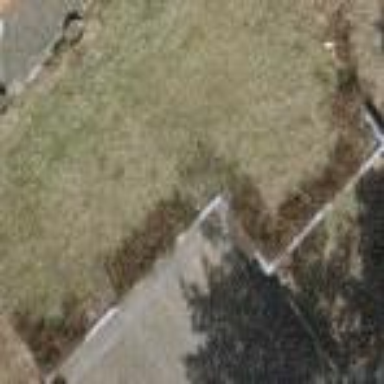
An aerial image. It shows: Garages with flat grass-covered roofs.